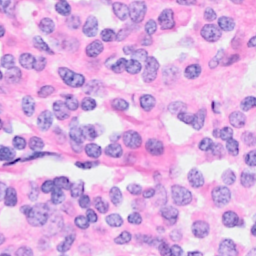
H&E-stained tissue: Breast